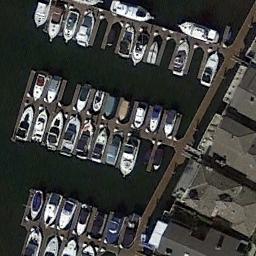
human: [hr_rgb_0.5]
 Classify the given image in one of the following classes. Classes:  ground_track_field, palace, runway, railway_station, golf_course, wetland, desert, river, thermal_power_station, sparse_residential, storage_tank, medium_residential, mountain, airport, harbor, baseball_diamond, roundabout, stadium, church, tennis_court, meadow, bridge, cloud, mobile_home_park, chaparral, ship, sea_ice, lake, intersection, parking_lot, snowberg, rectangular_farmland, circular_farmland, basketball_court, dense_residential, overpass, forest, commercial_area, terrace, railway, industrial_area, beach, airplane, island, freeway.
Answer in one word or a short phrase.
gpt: harbor